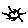
Label: sun